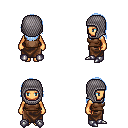
a pixel art fantasy rpg character, female body template, human, tanned skin, brown pirate shirt, robe skirt, white cyan long hairstyle, chain hood, metal boots, four views (front, back, left, right), 2x2 character sprite sheet, small pixel art, hard edges, no anti-aliasing